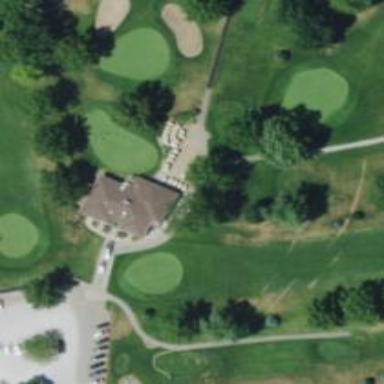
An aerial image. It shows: Path for both roads and golfers.